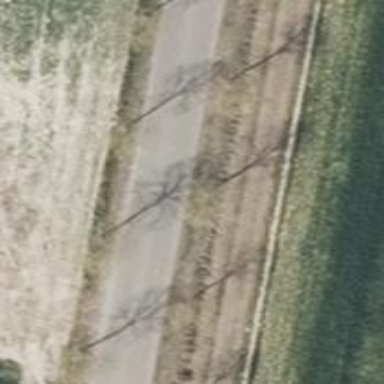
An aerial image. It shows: Deciduous broadleaved tree.